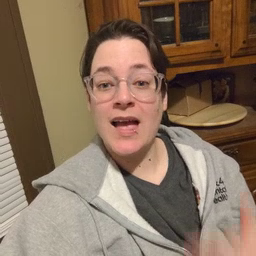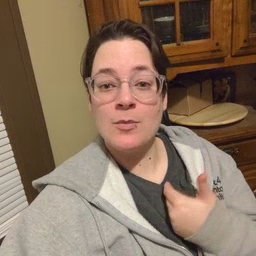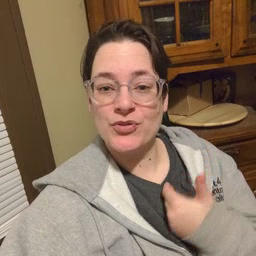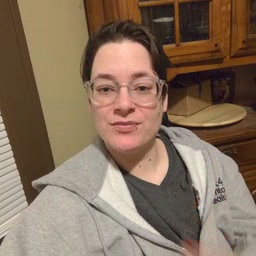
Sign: animal